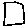
Label: square